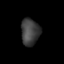
Tissue: skin
Cell type: Epithelial cells
Senescence score: 0.8467
Nuclear area (px): 484
Mean DAPI intensity: 62.779